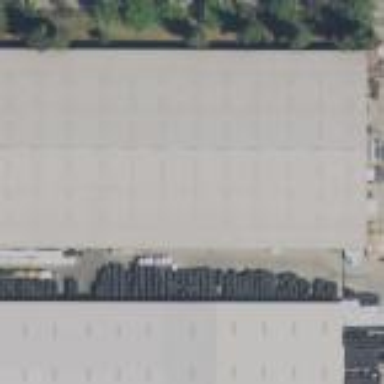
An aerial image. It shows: Warehouse building.